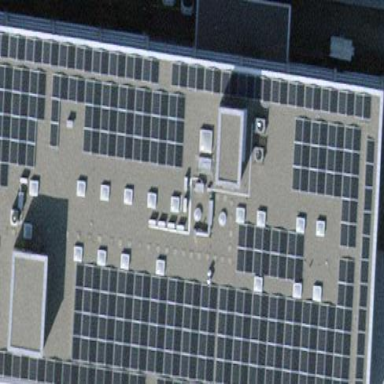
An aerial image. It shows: Office building with flat roof.